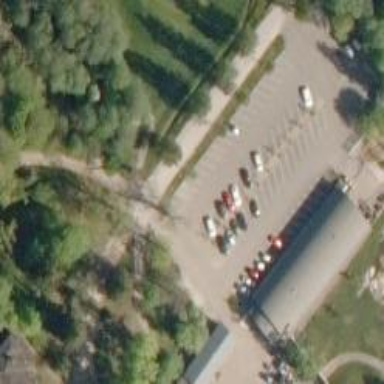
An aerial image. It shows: Parking area designated for parking.